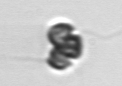
Label: Corymbellus